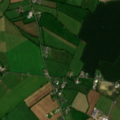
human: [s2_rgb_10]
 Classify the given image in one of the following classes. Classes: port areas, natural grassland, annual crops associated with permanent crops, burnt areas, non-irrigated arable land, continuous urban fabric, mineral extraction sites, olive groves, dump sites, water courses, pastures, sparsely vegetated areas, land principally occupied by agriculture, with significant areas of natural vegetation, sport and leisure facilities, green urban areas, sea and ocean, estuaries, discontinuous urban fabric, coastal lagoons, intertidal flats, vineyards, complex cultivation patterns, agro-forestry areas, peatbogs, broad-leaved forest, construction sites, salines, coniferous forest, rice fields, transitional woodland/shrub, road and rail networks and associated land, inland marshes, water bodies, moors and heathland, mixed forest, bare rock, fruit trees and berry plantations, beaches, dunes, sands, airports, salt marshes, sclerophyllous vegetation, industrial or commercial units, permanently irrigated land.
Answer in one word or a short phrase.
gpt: non-irrigated arable land, pastures